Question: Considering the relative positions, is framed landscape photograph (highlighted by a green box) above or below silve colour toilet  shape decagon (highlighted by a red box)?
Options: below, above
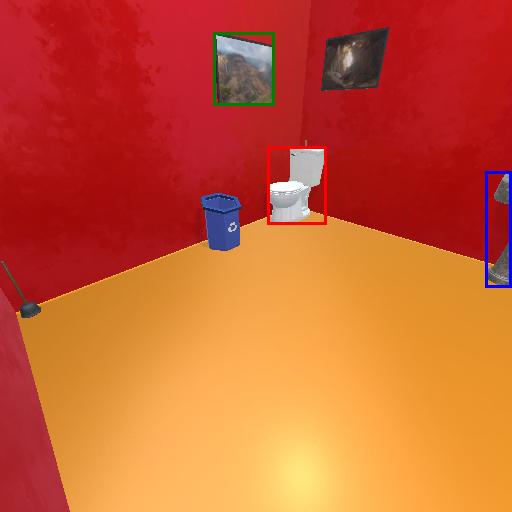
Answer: below